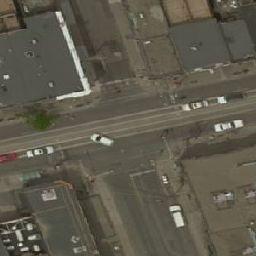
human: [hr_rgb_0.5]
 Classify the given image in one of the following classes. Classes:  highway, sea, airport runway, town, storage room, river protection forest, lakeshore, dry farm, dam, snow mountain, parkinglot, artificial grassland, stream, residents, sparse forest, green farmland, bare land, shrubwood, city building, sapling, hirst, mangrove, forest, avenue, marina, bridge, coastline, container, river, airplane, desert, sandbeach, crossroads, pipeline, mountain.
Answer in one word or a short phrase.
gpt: crossroads